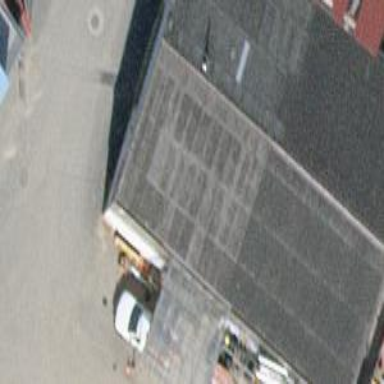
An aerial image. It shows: Industrial building.